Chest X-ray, PA view. Patient: 44 years old, sex F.
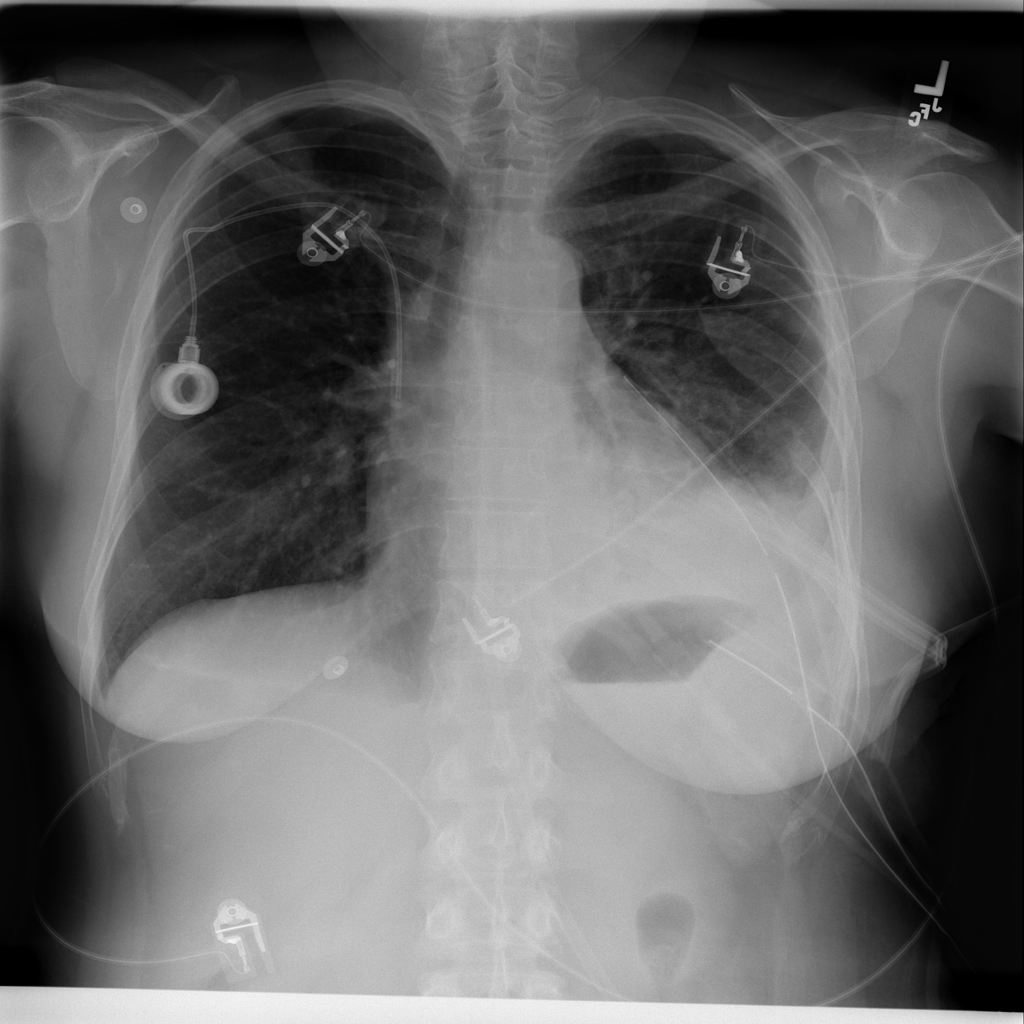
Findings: Atelectasis, Effusion, Infiltration